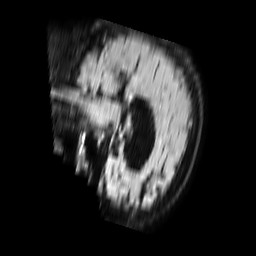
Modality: FLAIR
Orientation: sagittal
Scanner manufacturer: philips
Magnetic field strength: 1.5 T
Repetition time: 6 s
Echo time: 0.102 s